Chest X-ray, PA view. Patient: 66 years old, sex F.
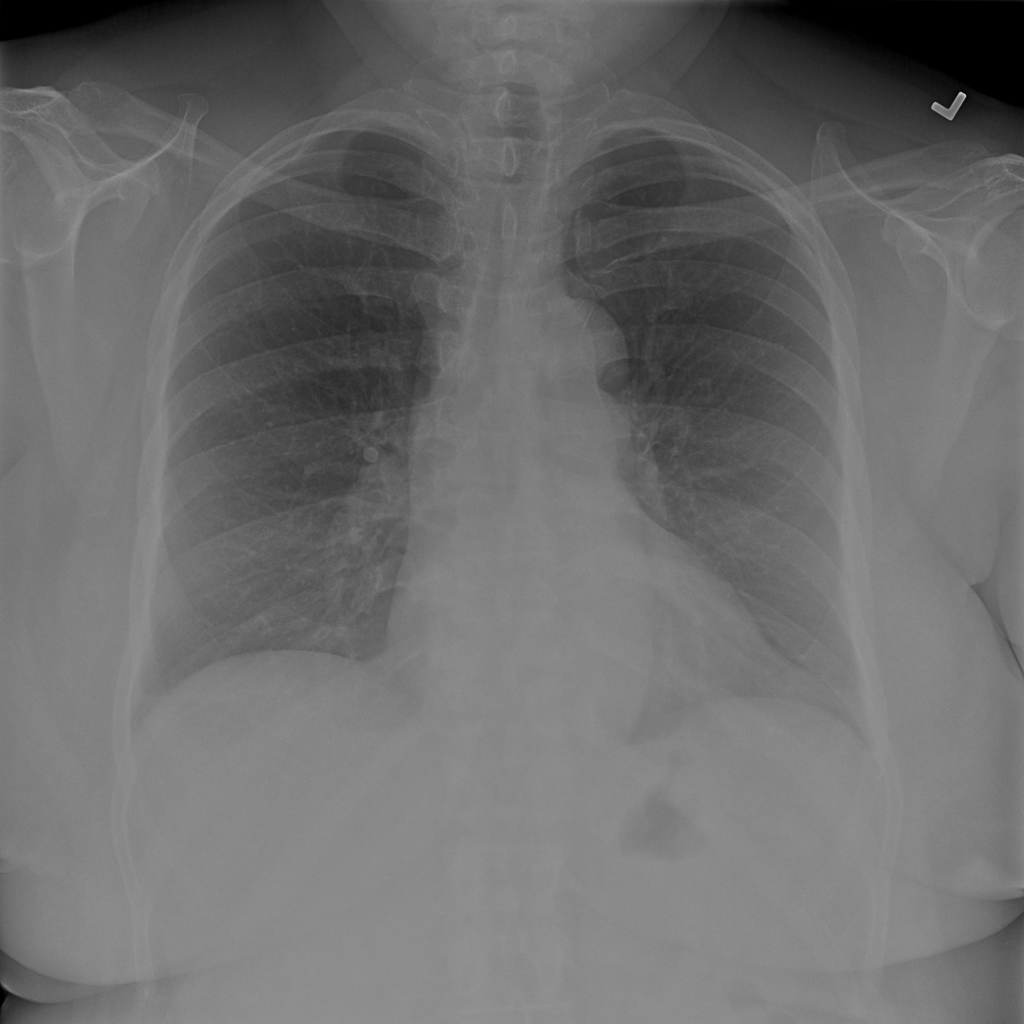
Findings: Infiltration